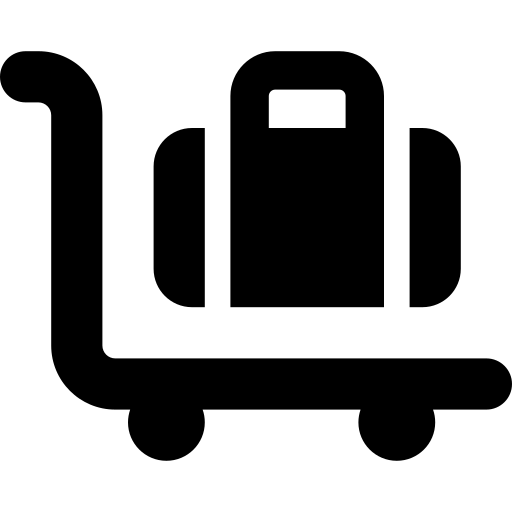
Tags: icon, FontAwesome, fa-icon, solid, cart, flatbed, suitcase